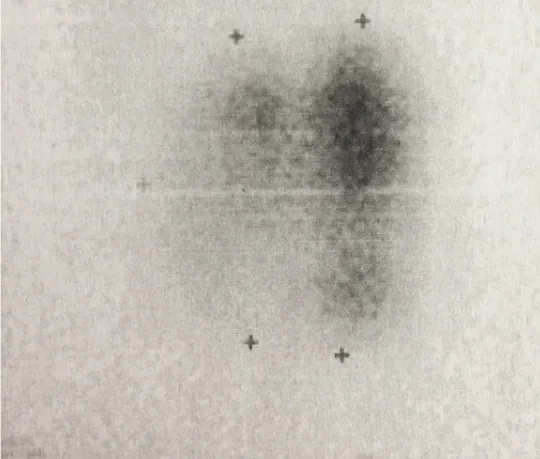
Scintigraphic image showing a global but heterogeneous hyperfunctioning thyroid gland with excessive uptake at upper left lobe and upper right lobe.
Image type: radiology (scintigraphy)